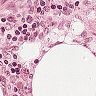
Metastatic tissue present: no